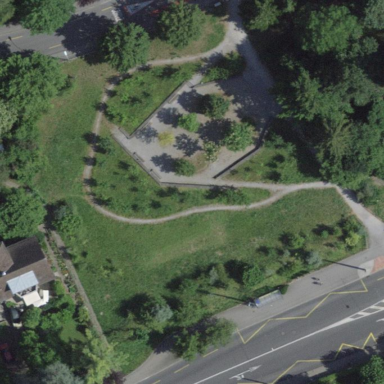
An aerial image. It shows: Lovely park for leisure and relaxation.